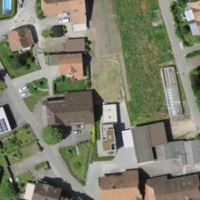
EUNIS habitat code: 54
Species observed at this site:
Thlaspi arvense